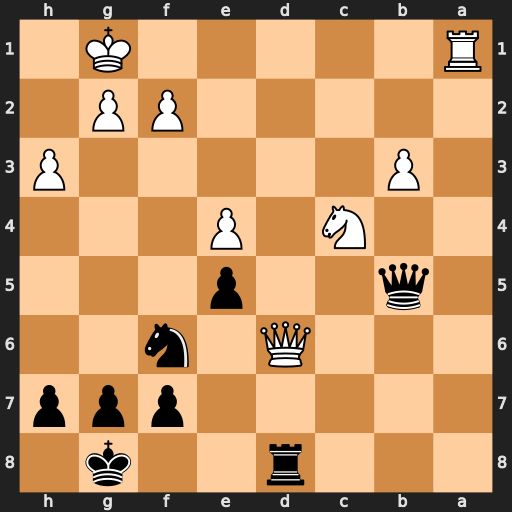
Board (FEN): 3r2k1/5ppp/3Q1n2/1q2p3/2N1P3/1P5P/5PP1/R5K1
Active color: b
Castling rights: -
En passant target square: -
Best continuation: Rxd6 Ra8+ Qe8 Rxe8+ Nxe8 Nxd6 Nxd6